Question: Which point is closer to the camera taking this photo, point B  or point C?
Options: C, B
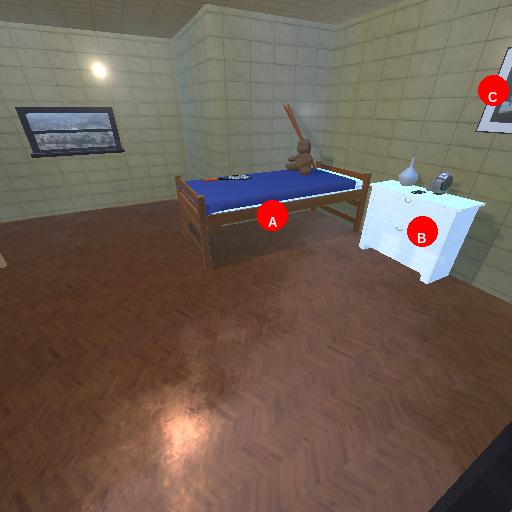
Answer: C